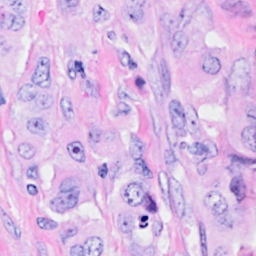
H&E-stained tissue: Breast